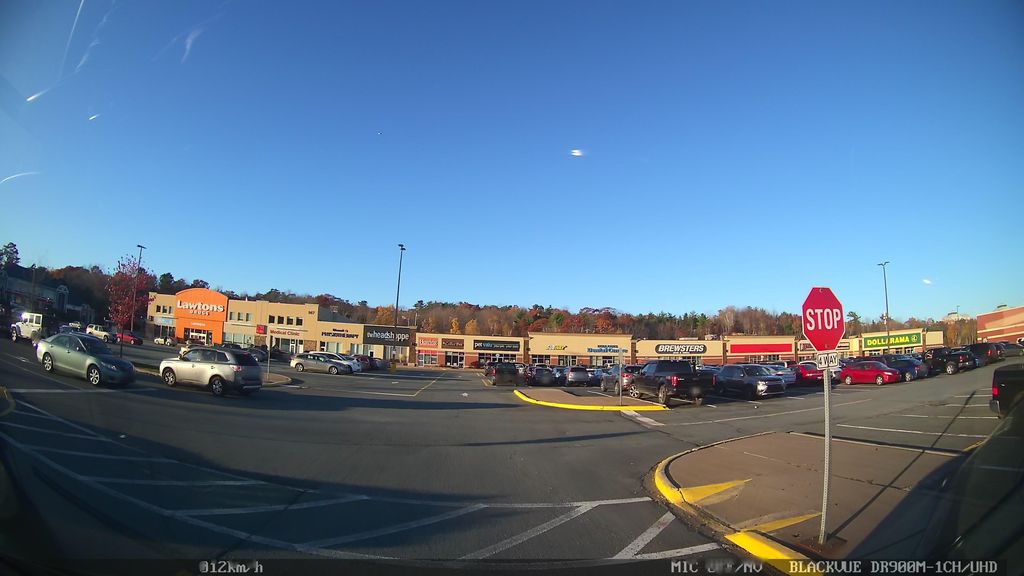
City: halifax